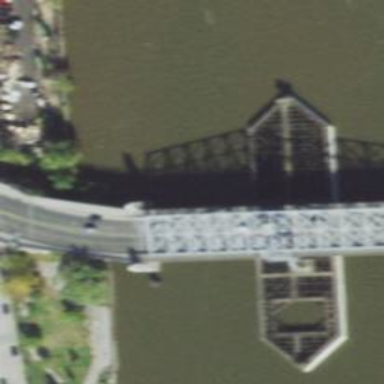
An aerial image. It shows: Swing bridge for pedestrians.